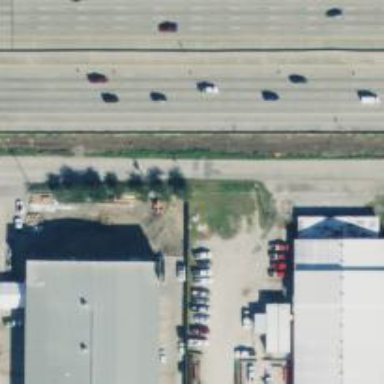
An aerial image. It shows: Secondary road with frontage road.